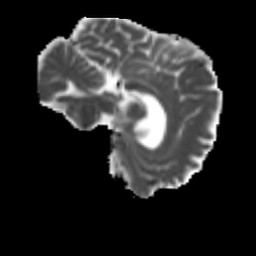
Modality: MD
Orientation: sagittal
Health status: ill
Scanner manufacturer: siemens
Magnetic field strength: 3 T
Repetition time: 13.7 s
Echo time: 0.098 s